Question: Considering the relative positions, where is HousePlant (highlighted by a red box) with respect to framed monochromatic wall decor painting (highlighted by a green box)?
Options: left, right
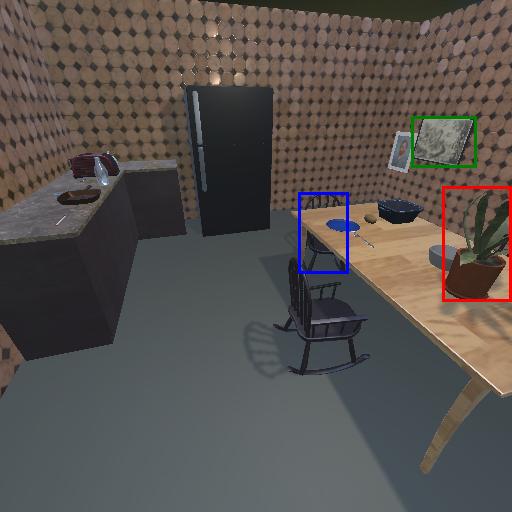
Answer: left